Interaction volume radius: 5 \u00c5
Interaction volume height: 10 \u00c5
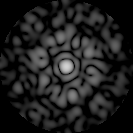
Disorder parameter: 0.7894